Question: My interface looks like this:
<URL>

Is there any simple solution which helps me to stretch FrameLayout to visible screen? I tried to set fillViewport and wrap_content to tabcontent children, but it didn't help.
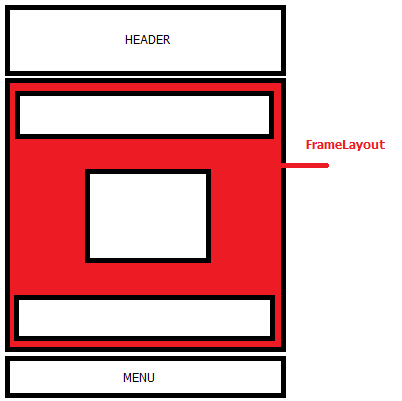
Answer: Try this :
'''
<RelativeLayout xmlns:android="http://schemas.android.com/apk/res/android"
xmlns:tools="http://schemas.android.com/tools"
android:layout_width="match_parent"
android:layout_height="match_parent"
tools:context=".Form" >
<RelativeLayout
android:id="@+id/header"
android:layout_width="match_parent"
android:layout_height="50dp"
android:layout_alignParentTop="true"
android:background="#cccccc" >
</RelativeLayout>
<FrameLayout
android:layout_width="match_parent"
android:layout_height="match_parent"
android:layout_above="@+id/footer"
android:layout_below="@+id/header"
android:background="#ff0000" >
</FrameLayout>
<RelativeLayout
android:id="@+id/footer"
android:layout_width="match_parent"
android:layout_height="50dp"
android:layout_alignParentBottom="true"
android:background="#cccccc" >
</RelativeLayout>
</RelativeLayout>
'''
Thanks.